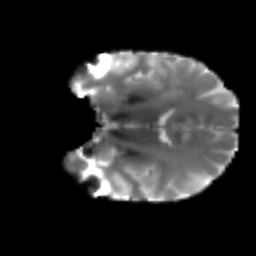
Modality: T2w
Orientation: coronal
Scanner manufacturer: siemens
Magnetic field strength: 3 T
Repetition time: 3.6 s
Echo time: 0.092 s